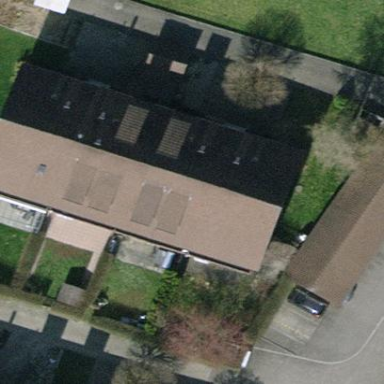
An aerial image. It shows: Terrace building with tiled roof.